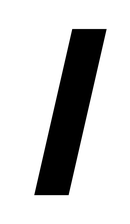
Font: InstrumentSans-Italic_Bold_Italic